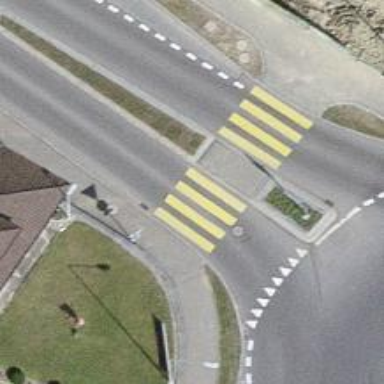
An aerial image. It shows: Uncontrolled zebra crossing with central island.